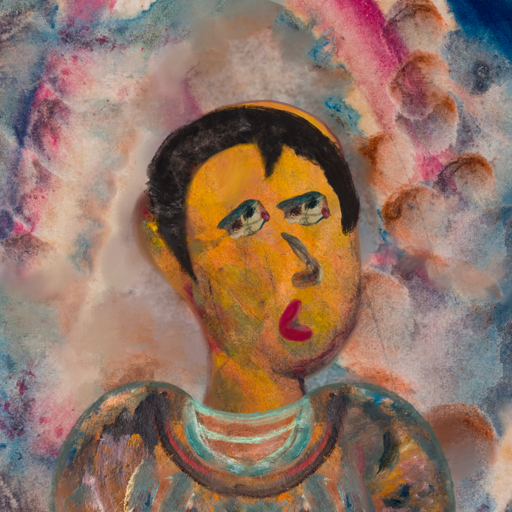
Background: Rupkatha, Head And Neck Side: Gypsy_Mother, Face Side: Pipe, Bust: Boggyland, Hair Side: Roy_Bahadur, Head Accessory: Blank, Second Necklace: Blank, Necklace: Blank, Baby: Blank